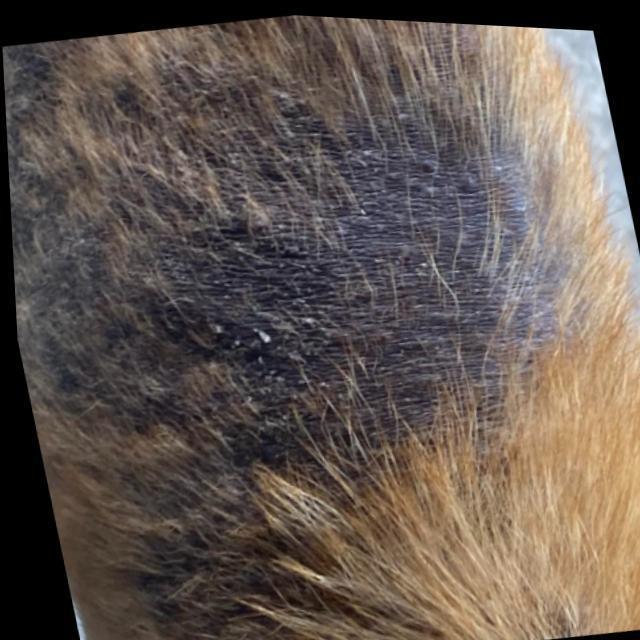
Canine demodicosis (Demodex mange) — caused by Demodex canis mites. Presents with alopecia, follicular papules, pustules, and comedones. Often localized on face and forelimbs.